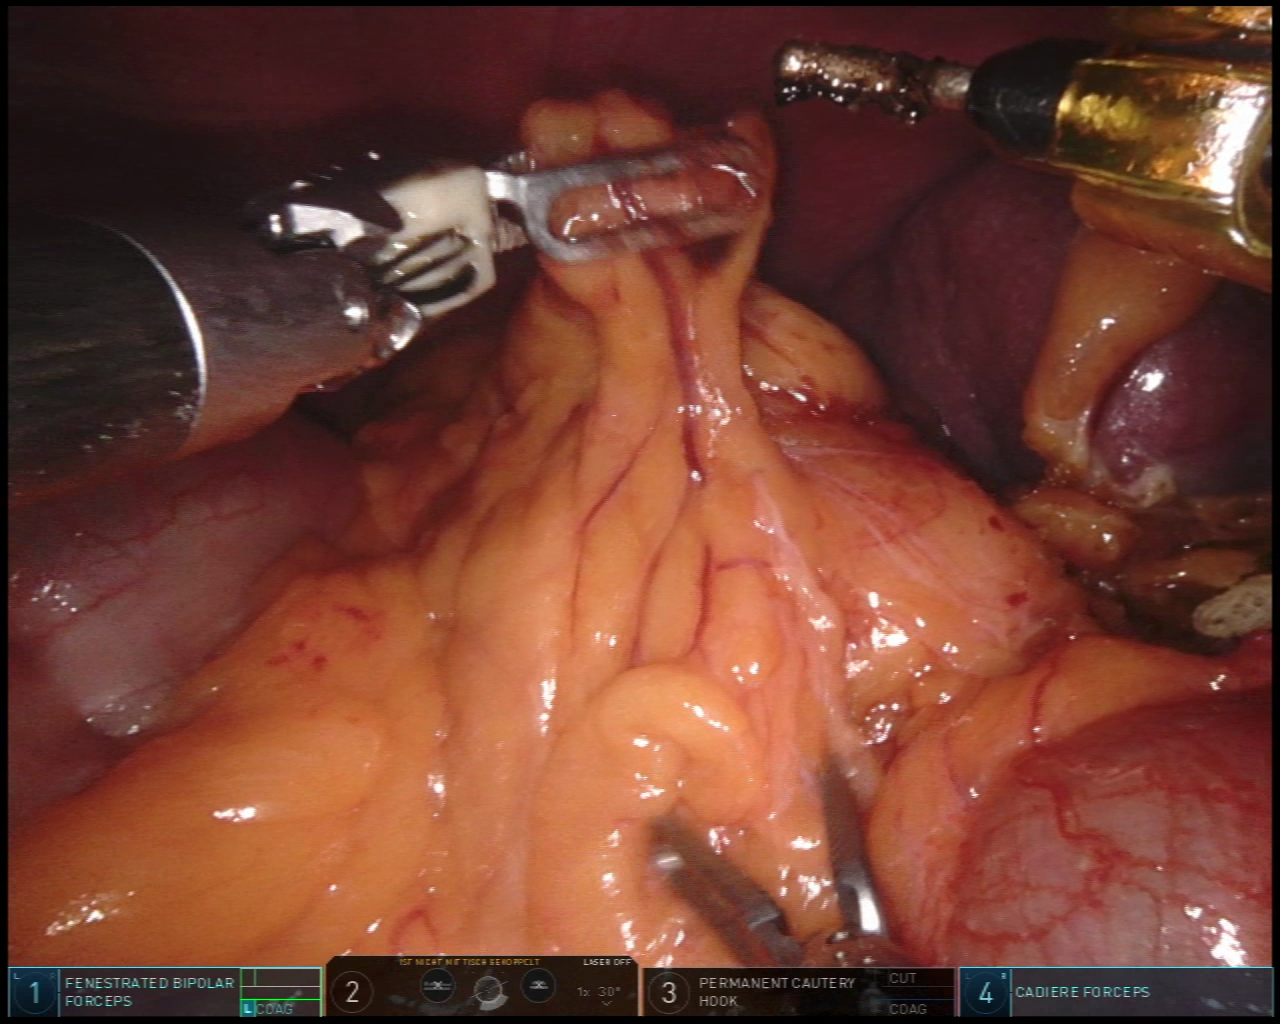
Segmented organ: spleen
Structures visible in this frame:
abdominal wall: yes
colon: yes
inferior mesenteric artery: no
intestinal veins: no
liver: no
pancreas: no
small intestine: no
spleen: yes
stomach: no
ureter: no
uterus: no
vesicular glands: no